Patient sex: M
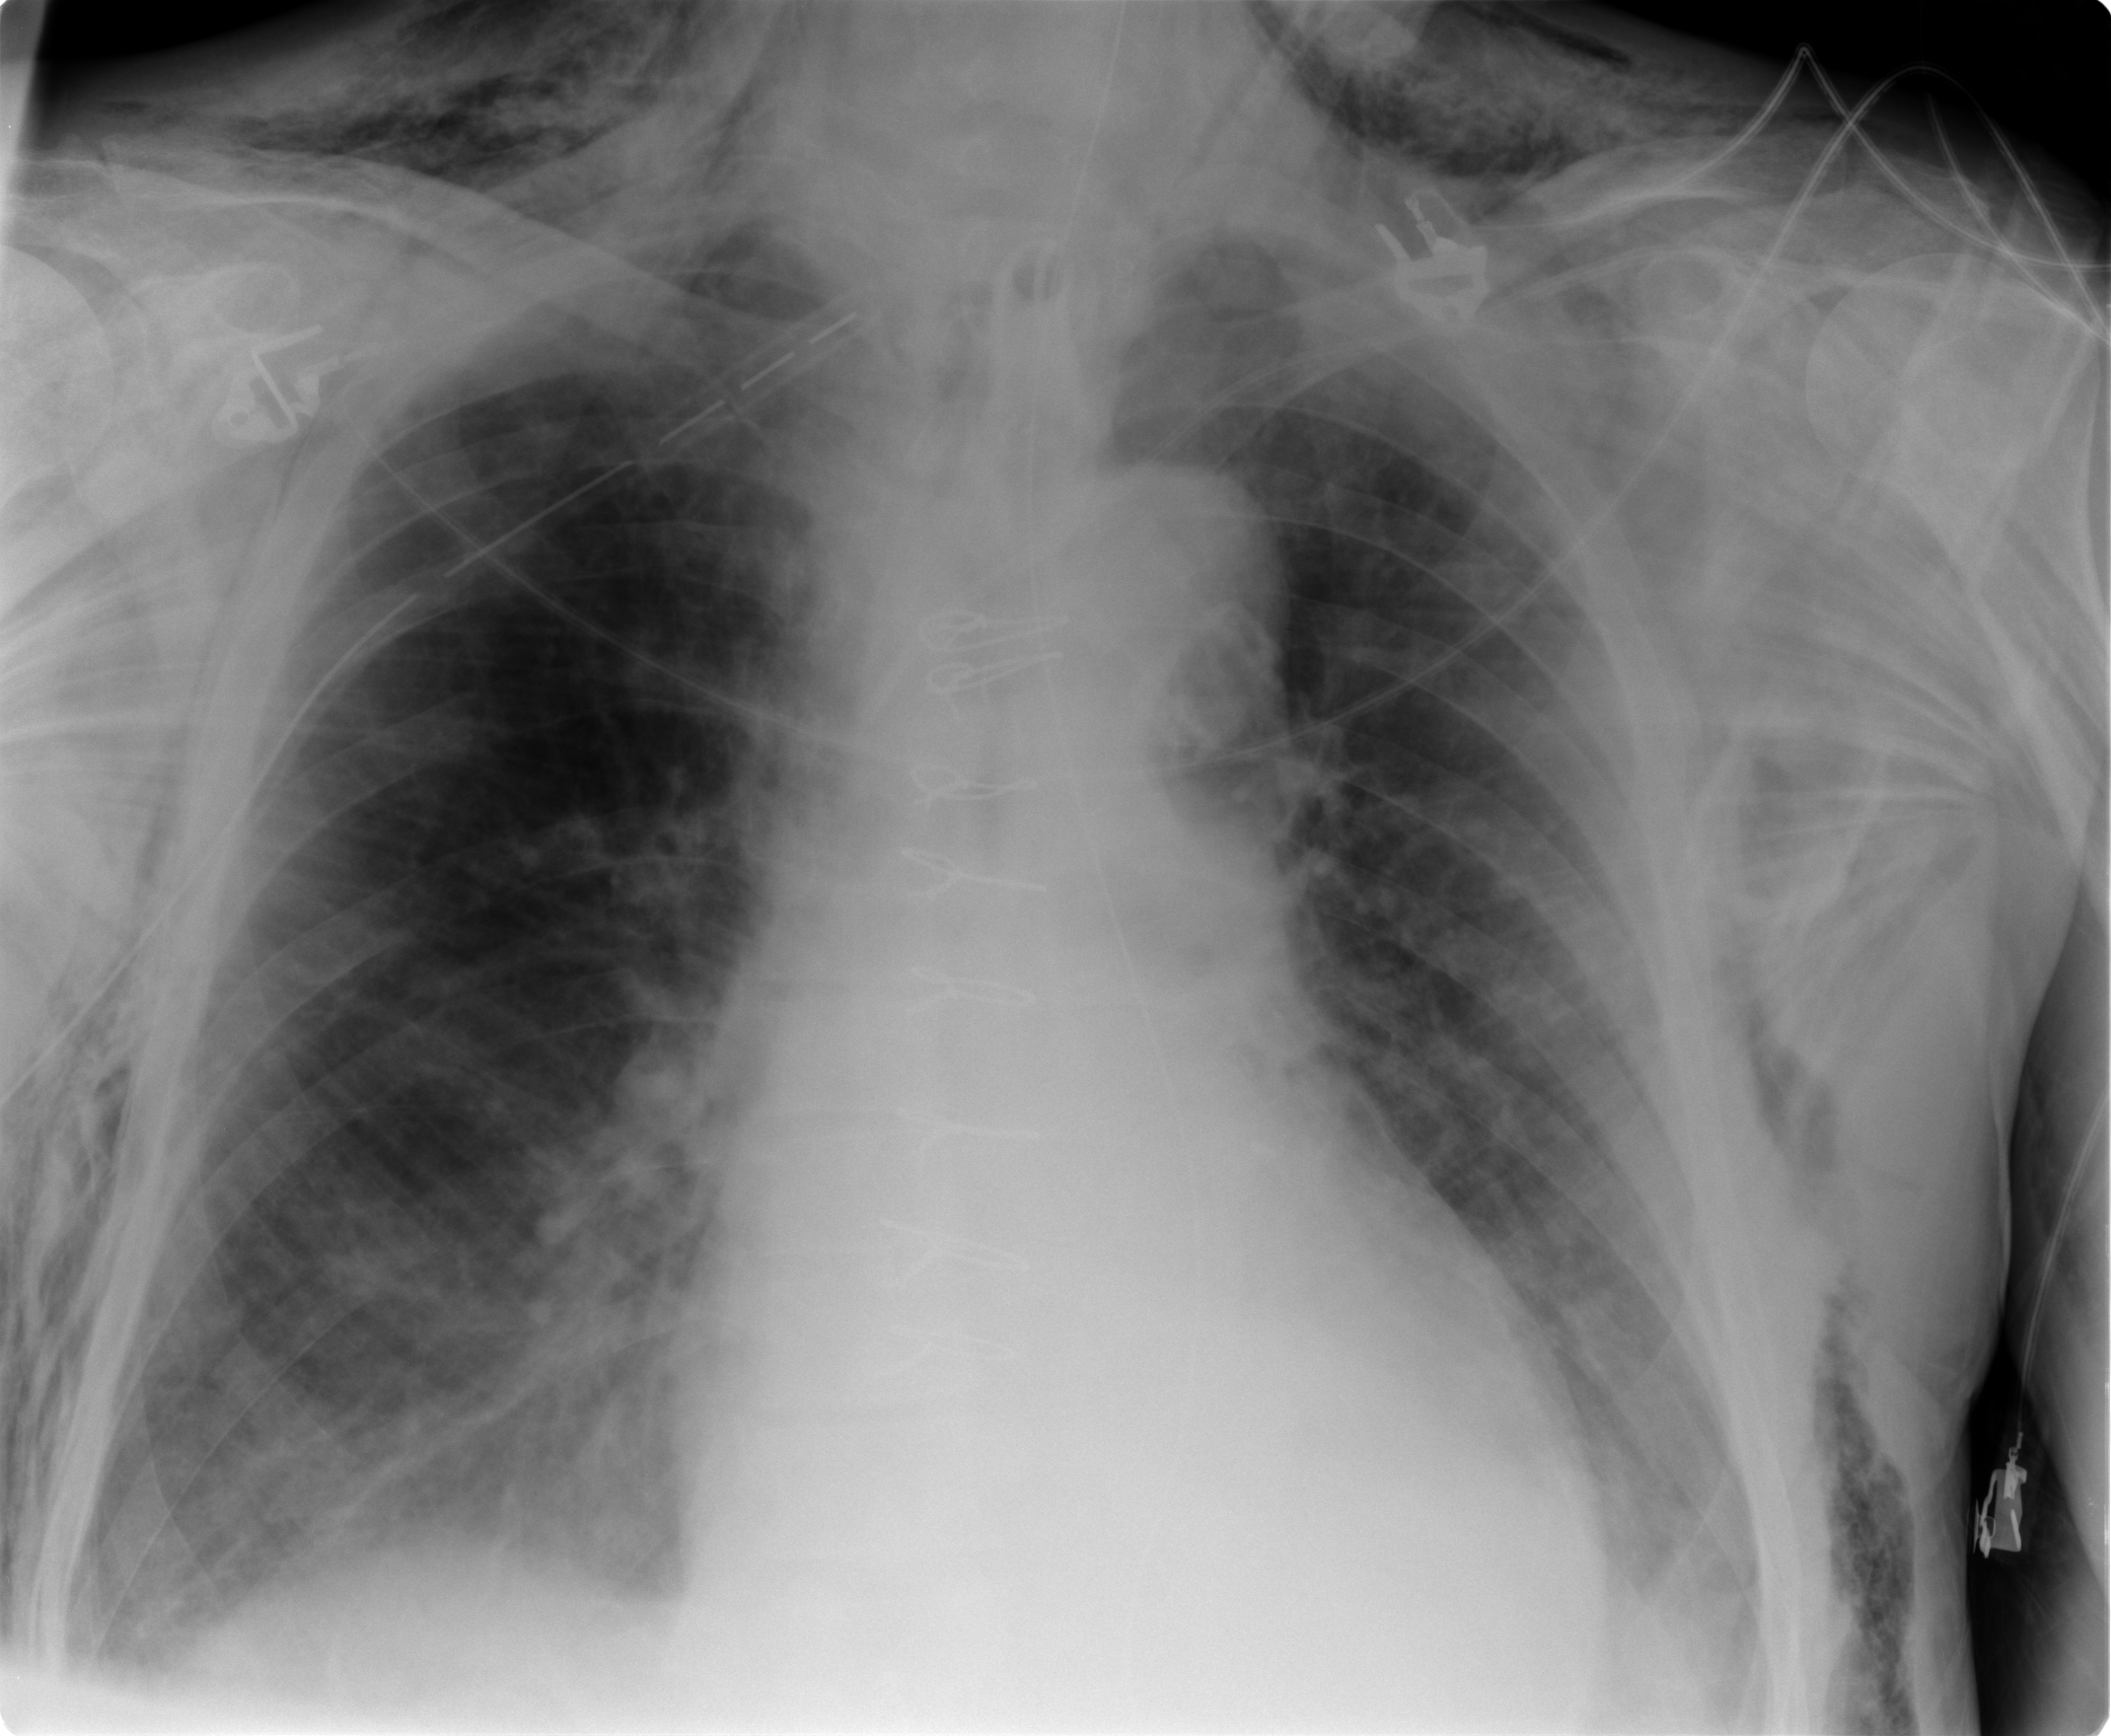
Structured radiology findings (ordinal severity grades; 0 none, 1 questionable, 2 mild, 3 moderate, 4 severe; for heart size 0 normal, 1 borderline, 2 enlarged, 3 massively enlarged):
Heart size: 1
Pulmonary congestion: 0
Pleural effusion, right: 0
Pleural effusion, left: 0
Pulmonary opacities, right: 0
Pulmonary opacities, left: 0
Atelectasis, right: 2
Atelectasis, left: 2